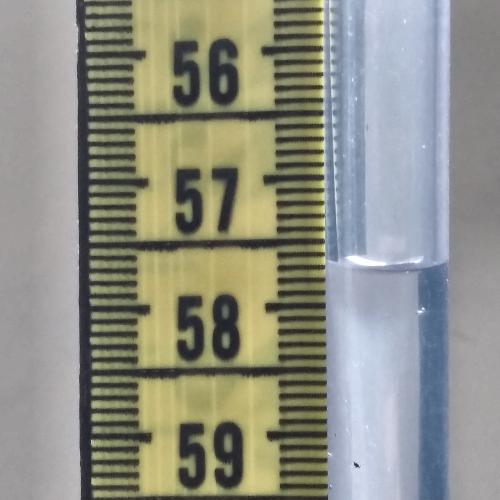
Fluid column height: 57.7 cm